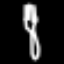
Label: fork